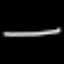
Label: line